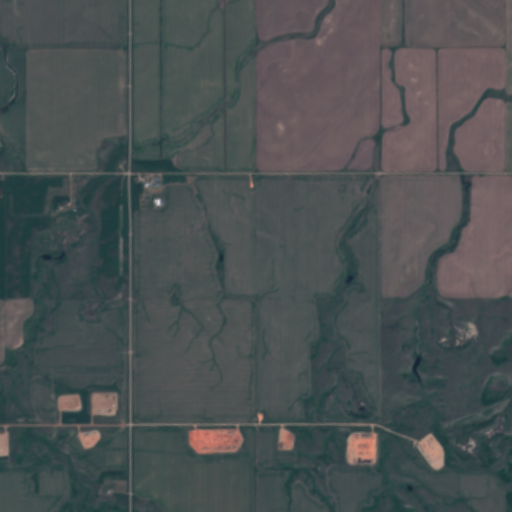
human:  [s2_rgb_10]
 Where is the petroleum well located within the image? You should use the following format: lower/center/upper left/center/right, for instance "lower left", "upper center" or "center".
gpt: The petroleum well is located in the lower of the image.
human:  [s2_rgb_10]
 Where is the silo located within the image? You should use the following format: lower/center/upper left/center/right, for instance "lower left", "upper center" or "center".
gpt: The silo is located in the lower left of the image.
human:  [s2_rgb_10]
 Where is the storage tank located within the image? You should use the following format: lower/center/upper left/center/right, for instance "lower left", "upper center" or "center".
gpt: The storage tank is located in the lower of the image.
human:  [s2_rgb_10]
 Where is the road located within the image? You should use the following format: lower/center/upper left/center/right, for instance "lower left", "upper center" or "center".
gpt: There is no road in the image.